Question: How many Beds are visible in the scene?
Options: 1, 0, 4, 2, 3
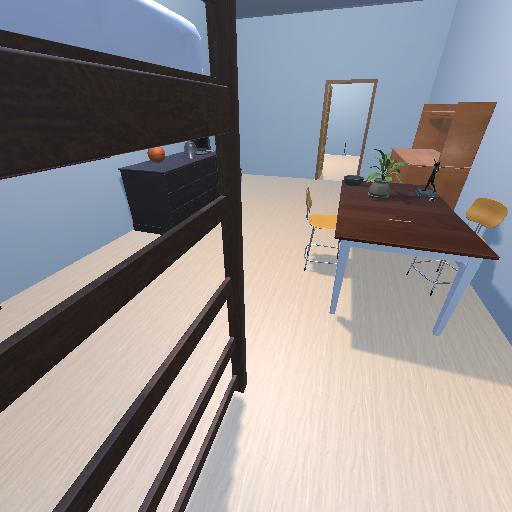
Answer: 1